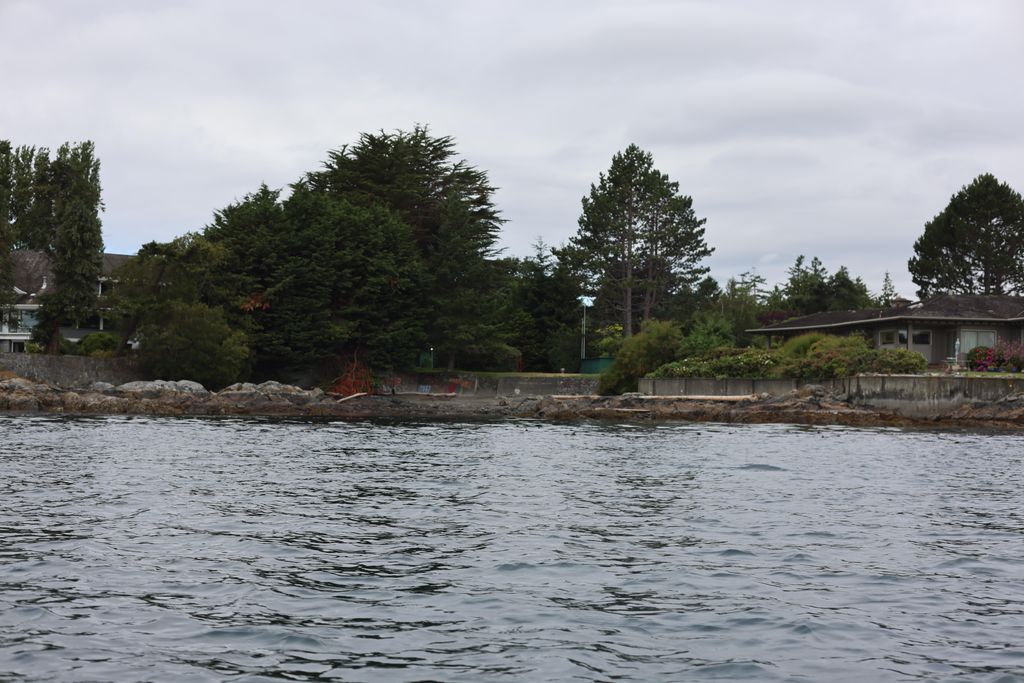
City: victoria